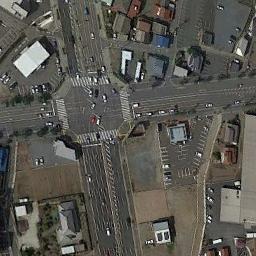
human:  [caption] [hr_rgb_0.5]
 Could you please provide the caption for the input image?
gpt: There are many moving and waiting vehicles on the road at the intersection, There are many buildings and some trees around the intersection, And many cars are parked in the open space beside the intersection .

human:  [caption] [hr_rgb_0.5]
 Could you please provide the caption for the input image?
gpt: There are lots of buildings beside the intersection .

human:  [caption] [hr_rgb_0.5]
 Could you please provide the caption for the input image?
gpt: An intersection with dense traffic is between some buildings and parking lots .

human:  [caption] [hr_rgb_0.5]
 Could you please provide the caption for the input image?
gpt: There's a stop at the intersection .

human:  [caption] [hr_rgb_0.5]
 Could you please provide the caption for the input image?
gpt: There are many buildings around the intersection .